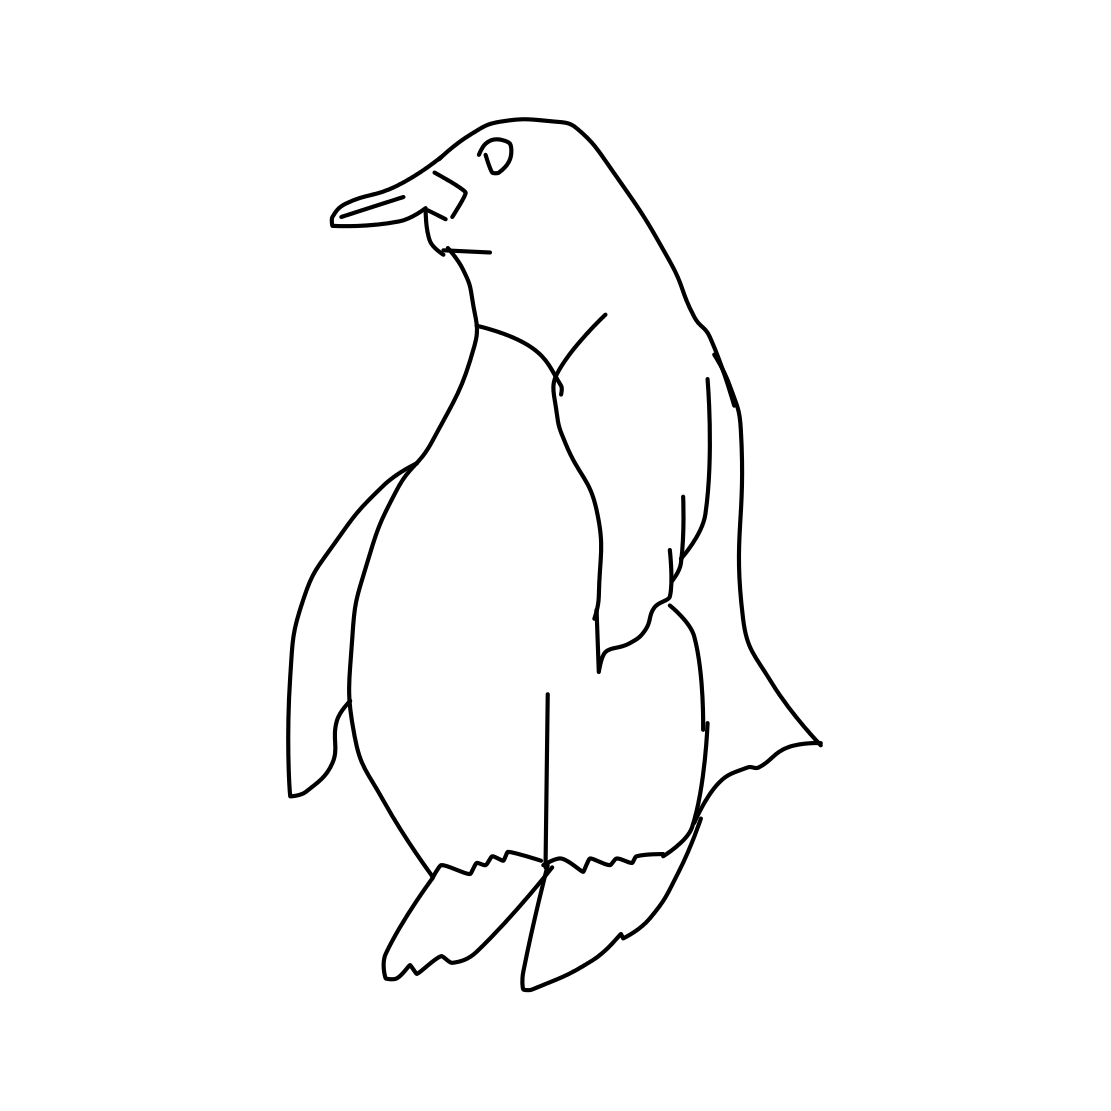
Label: penguin